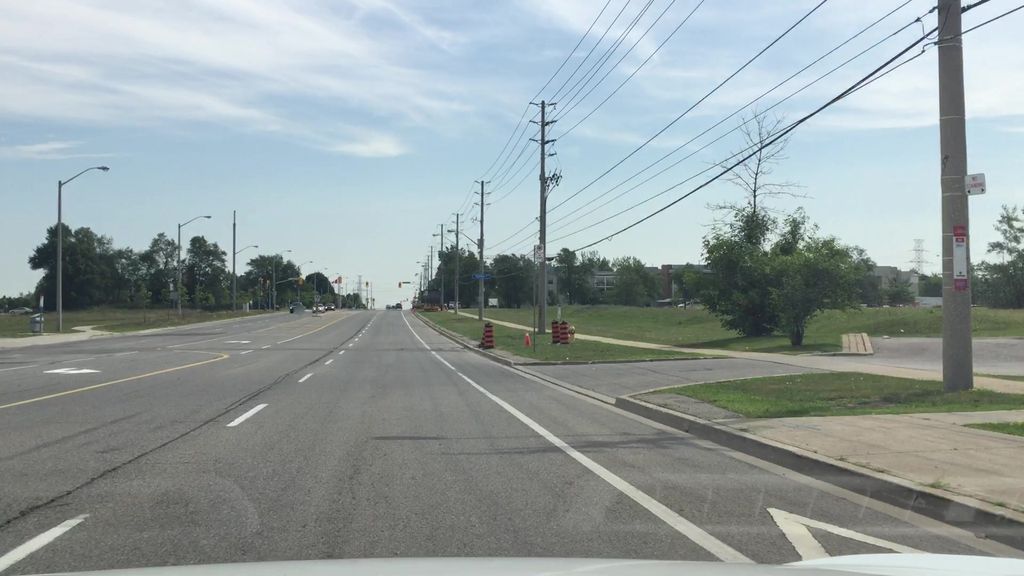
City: toronto